Aerial crown-view tile of a tropical tree (Barro Colorado Island, Panama), acquired 20250512:
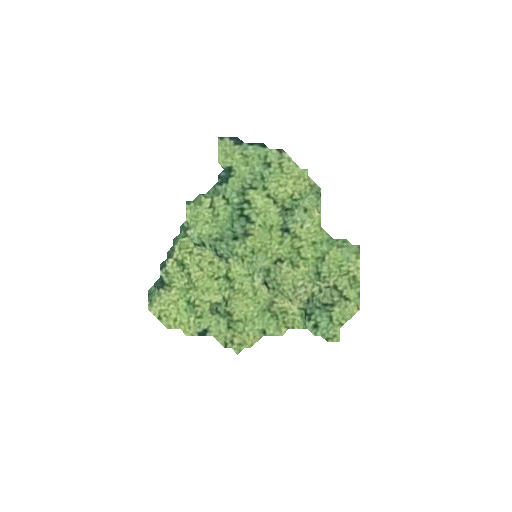
Species: Tachigali panamensis
GBIF accepted scientific name: Tachigali panamensis
Crown area: 42.822 m²